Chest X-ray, AP view. Patient: 46 years old, sex M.
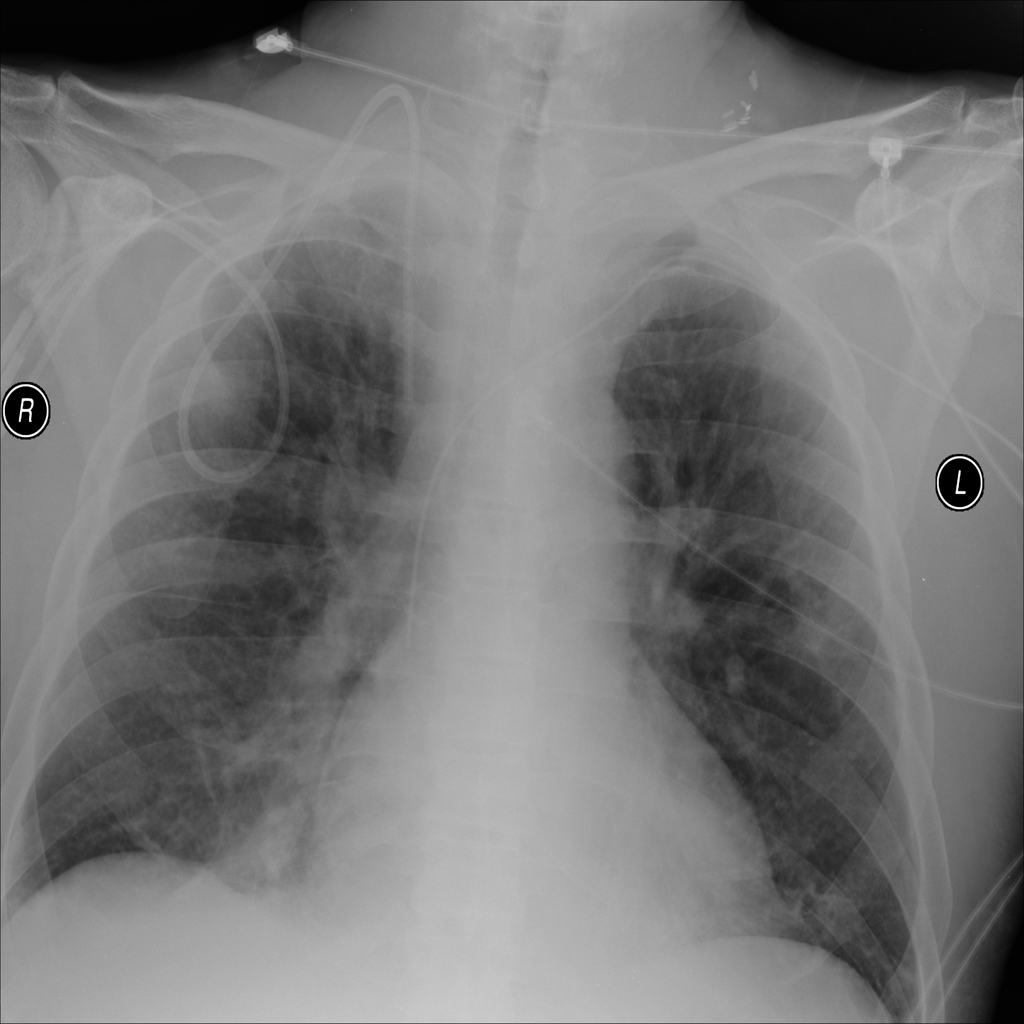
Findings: Atelectasis, Infiltration